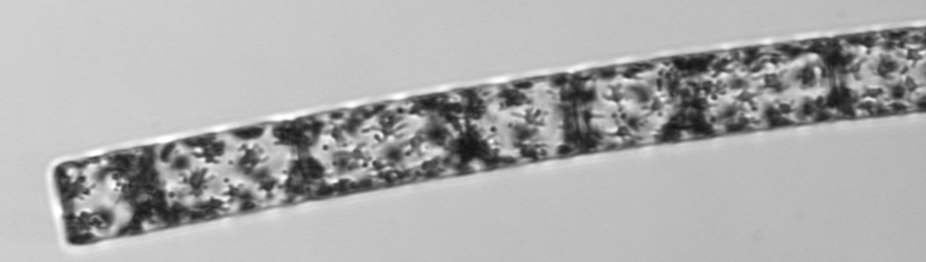
Label: Guinardia_flaccida